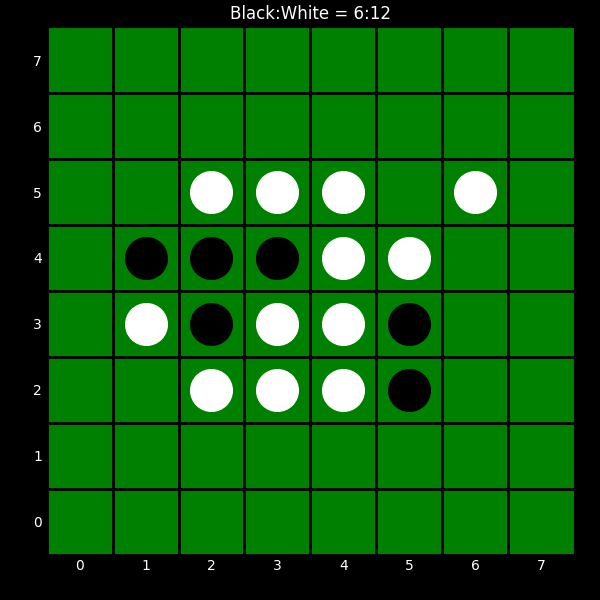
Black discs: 6
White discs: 12